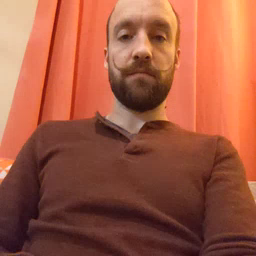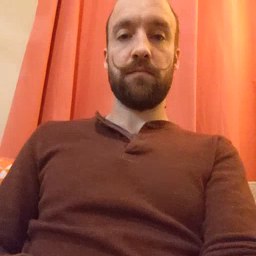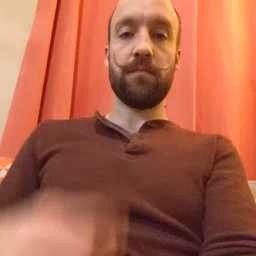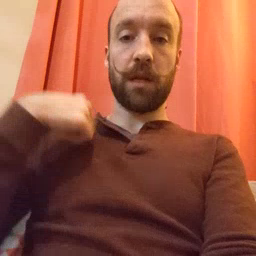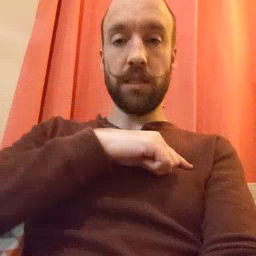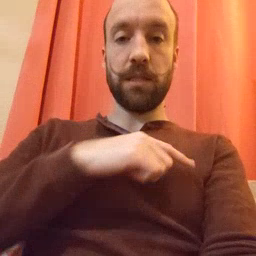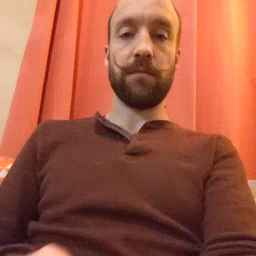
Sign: weus